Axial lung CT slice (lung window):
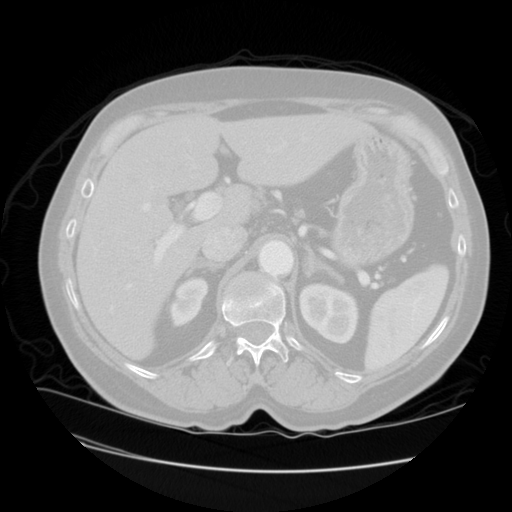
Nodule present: no